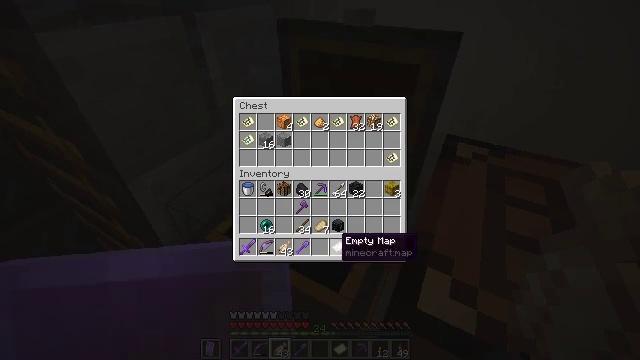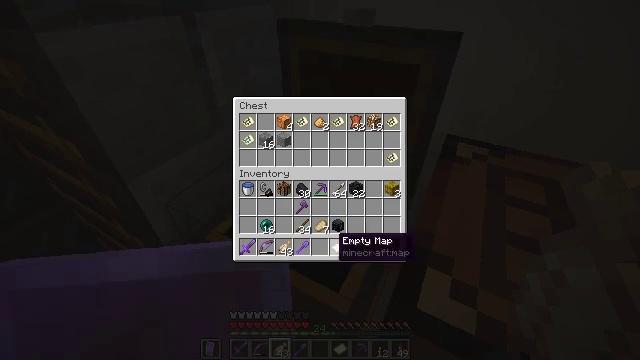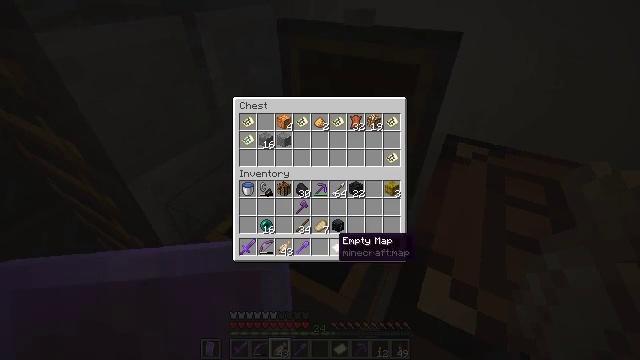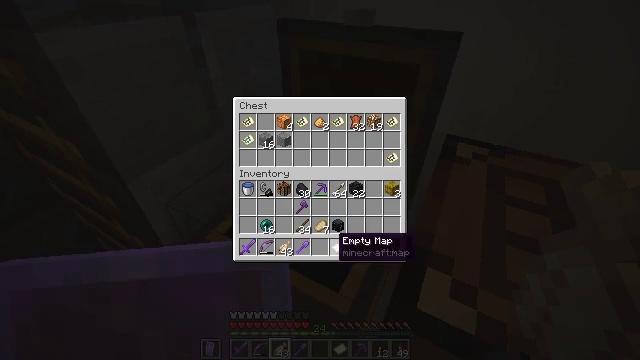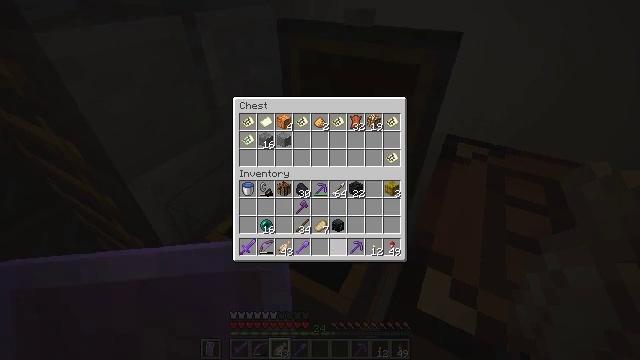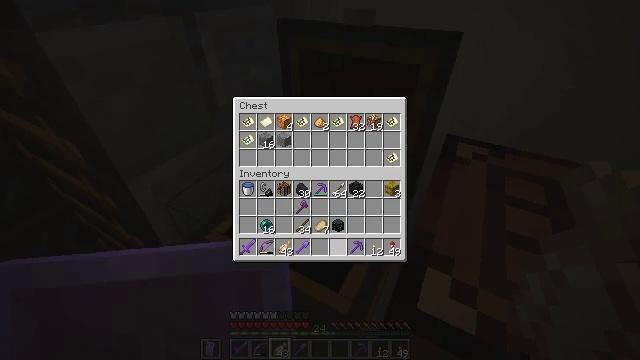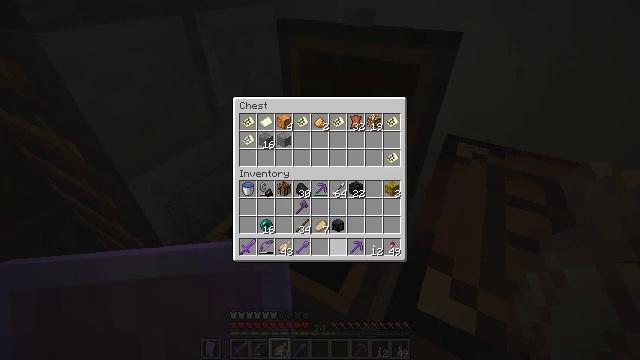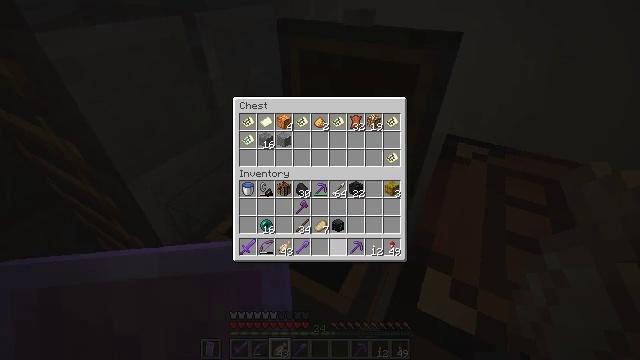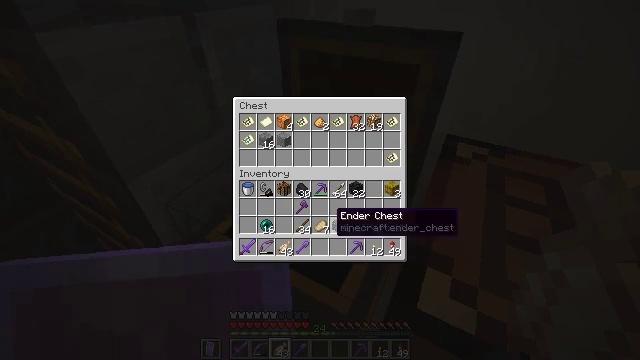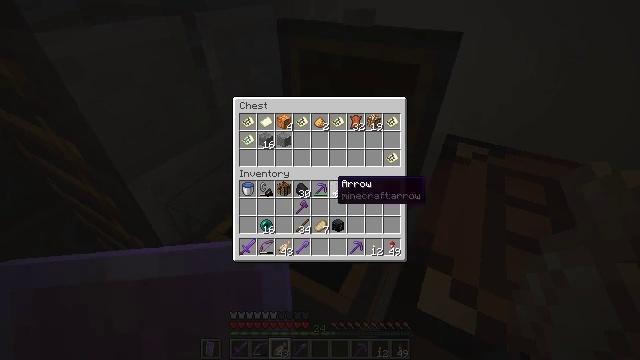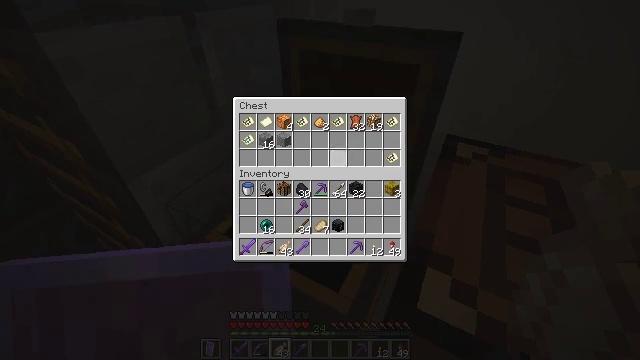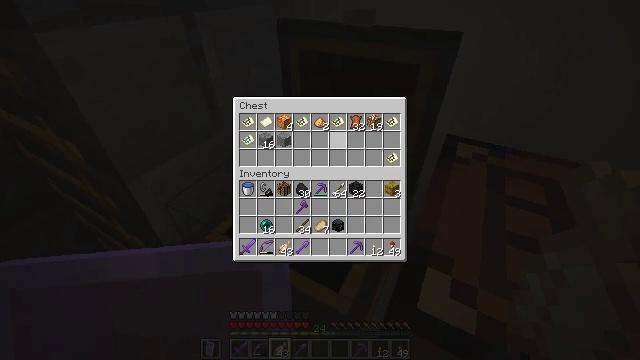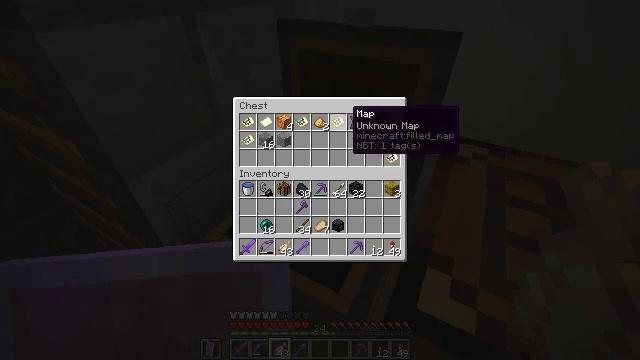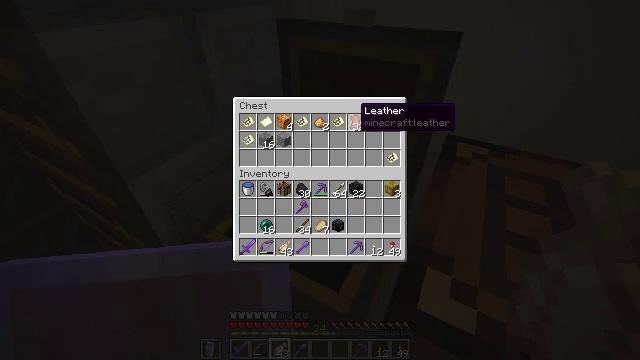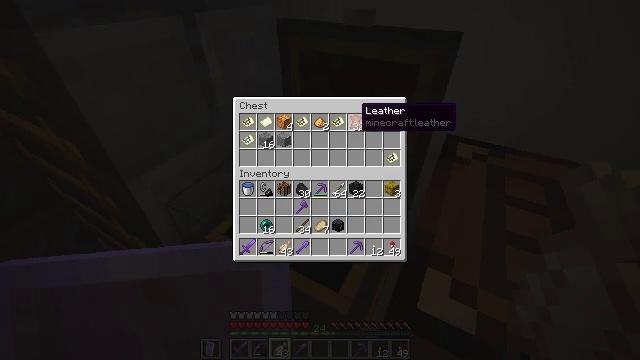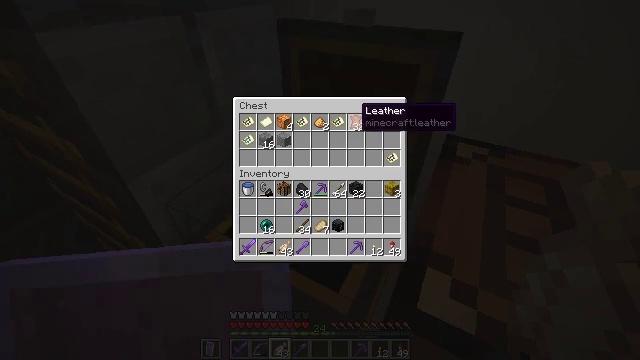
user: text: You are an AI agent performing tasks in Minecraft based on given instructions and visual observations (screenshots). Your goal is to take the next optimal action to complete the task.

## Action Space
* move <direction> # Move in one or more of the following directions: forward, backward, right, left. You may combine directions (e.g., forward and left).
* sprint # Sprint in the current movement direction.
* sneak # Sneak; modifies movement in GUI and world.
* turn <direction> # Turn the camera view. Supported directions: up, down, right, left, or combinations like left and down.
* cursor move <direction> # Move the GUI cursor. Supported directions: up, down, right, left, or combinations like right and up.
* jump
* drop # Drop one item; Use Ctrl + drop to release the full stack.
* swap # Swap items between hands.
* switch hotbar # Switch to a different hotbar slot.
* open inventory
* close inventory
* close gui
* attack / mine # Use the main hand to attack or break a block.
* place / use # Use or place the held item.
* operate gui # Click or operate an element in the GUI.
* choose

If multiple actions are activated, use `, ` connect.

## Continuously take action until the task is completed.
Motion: motion action
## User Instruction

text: Open a crafting table to create an item frame.
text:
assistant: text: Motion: sneak
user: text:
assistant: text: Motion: sneak
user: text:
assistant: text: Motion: sneak
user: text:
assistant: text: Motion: sneak, attack / mine
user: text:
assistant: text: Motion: sneak, attack / mine
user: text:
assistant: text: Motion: sneak, attack / mine
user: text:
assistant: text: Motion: sneak
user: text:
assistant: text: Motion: sneak, turn up
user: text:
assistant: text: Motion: sneak, turn up
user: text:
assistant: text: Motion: sneak, turn up
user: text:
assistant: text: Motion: sneak, turn up
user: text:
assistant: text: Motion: sneak, turn right and up
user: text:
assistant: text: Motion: sneak, turn right
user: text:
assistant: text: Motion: sneak
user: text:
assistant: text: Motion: sneak
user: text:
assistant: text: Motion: sneak
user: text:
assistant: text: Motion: sneak
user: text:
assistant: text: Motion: sneak
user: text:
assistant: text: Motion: sneak
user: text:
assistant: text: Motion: sneak
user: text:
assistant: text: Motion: sneak
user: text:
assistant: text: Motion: sneak, attack / mine
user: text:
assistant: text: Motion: sneak, attack / mine
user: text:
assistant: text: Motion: sneak, attack / mine
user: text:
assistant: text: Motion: sneak
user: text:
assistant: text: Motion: no_op
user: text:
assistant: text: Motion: no_op
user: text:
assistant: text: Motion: no_op
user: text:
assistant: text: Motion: no_op
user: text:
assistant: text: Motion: no_op